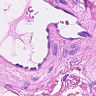
Metastatic tissue present: no